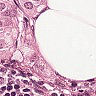
Metastatic tissue present: yes